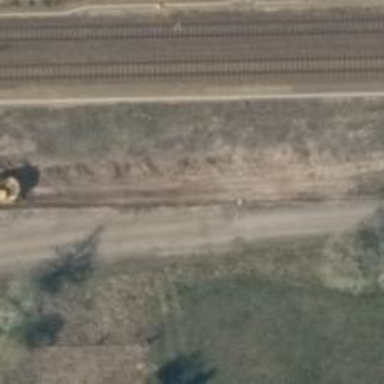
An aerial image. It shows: Railway switch.